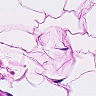
Metastatic tissue present: no